Question: I'm working on table for design its simple table but its not working for me, here is the design what I want:

and my code is changing after every mins for this output but didn't succeed. Code is
See the [fiddle]'(http://jsfiddle.net/su4w3ymx/1/)'
I updated my code now I'm creating it but now when I want to add notify party in third row it's messing up.
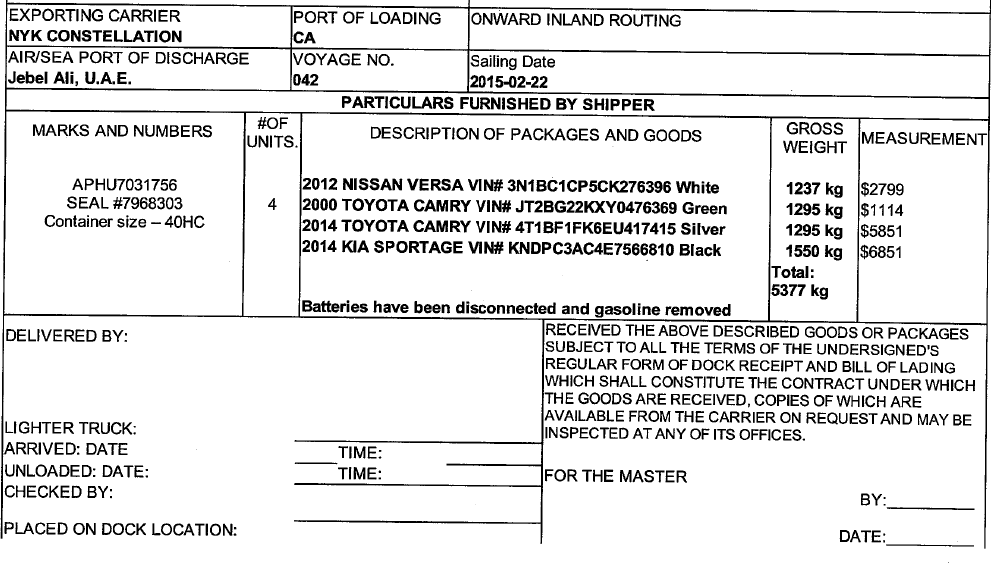
Answer: ## See the fiddle
'''
<table cellpadding="0" cellspacing="0" width="100%" border="1">
<tr>
<td rowspan="3">SHIPPER/EXPORTER
<br />W8SHIPPING
<br />8 AVIATION CT, Savannah U.S.A.
<br />GA 31408
<br />TEL: <PHONE></td>
</tr>
<tr>
<td colspan="2">BOOKING NUMBER</td>
</tr>
<tr>
<td colspan="2">EXPORTER REFERENCES</td>
</tr>
</table>
'''
Check the <URL>
Check the <URL>
Check the <URL> if you want to see the full structure created